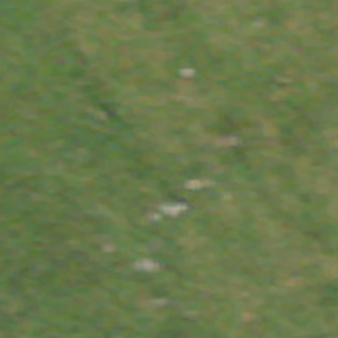
Label: other